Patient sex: F
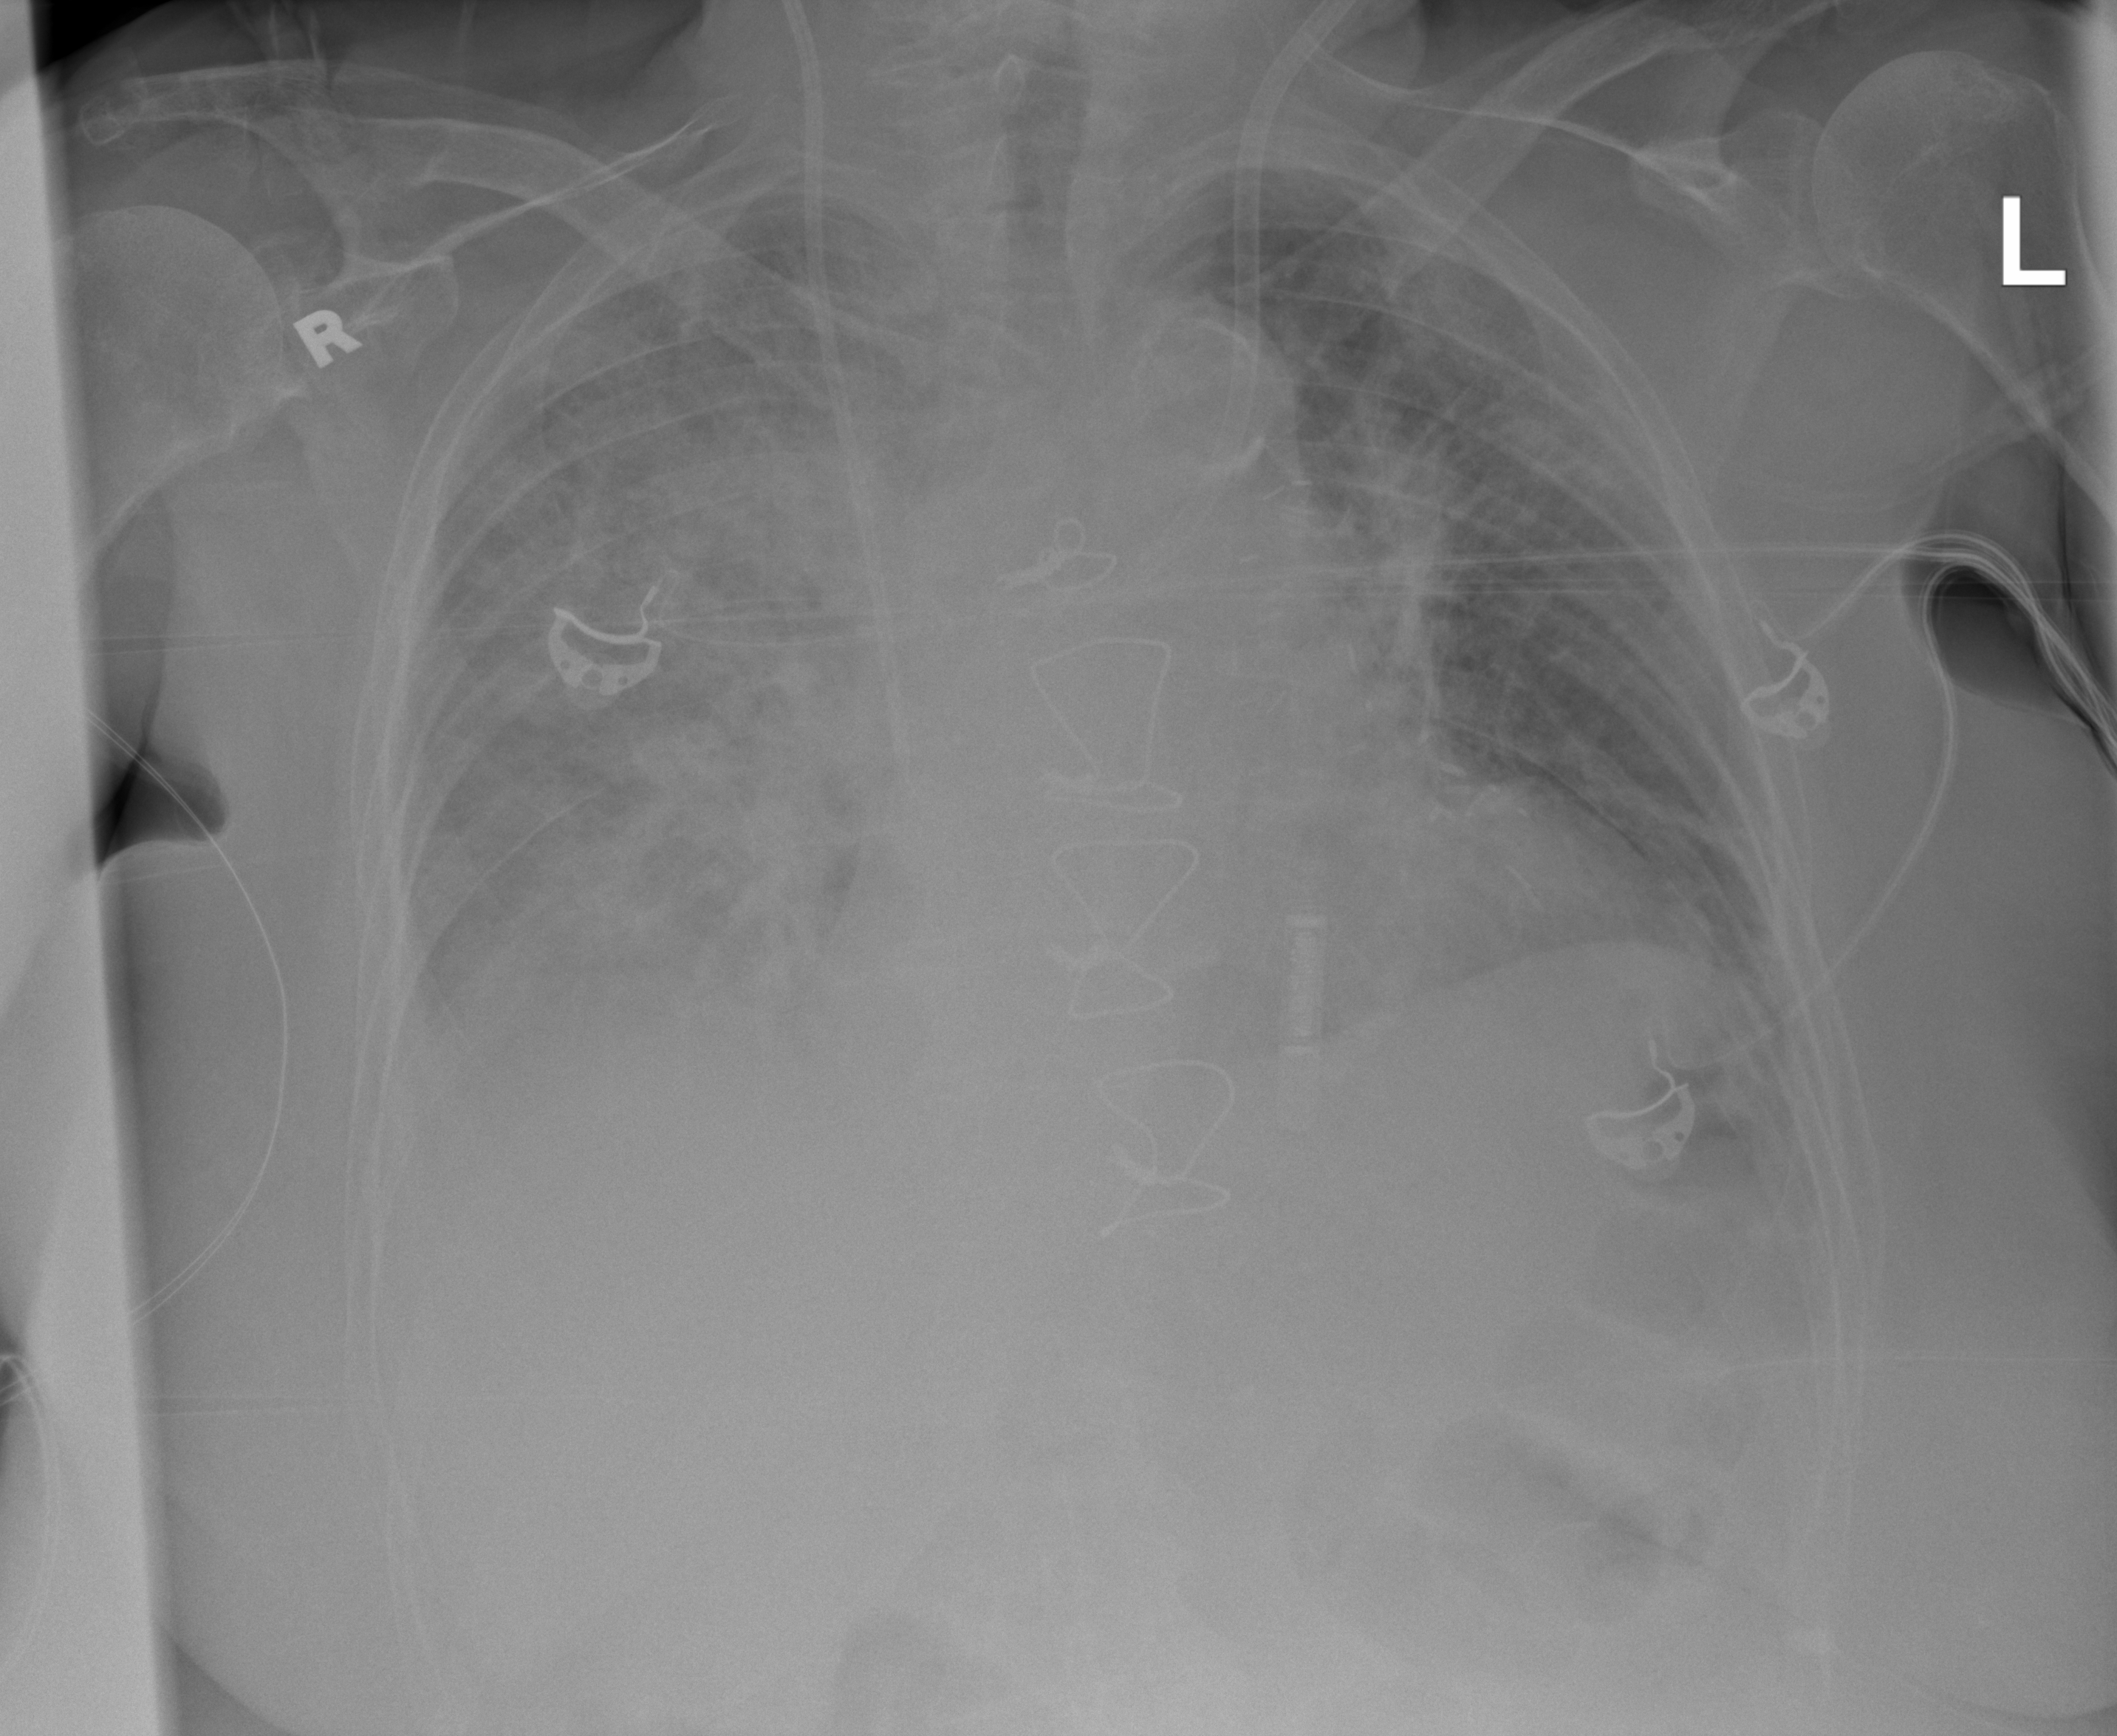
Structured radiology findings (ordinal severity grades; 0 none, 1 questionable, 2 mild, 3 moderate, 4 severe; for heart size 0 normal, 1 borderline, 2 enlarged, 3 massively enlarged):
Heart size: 2
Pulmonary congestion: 3
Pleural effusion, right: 3
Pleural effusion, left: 2
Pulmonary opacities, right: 3
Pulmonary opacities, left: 2
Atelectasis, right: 2
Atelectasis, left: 2